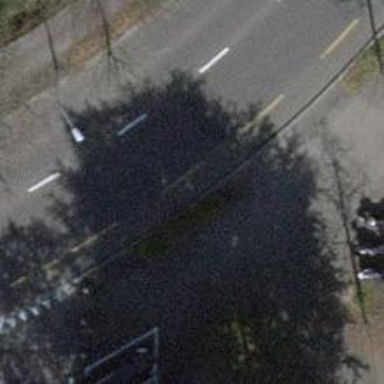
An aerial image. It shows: Avenue lined with trees.